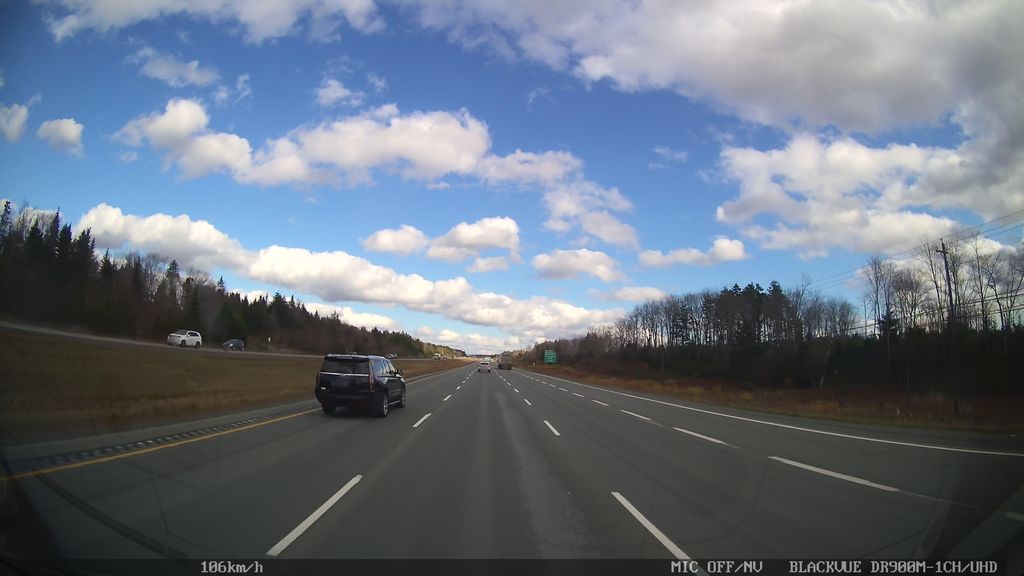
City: halifax